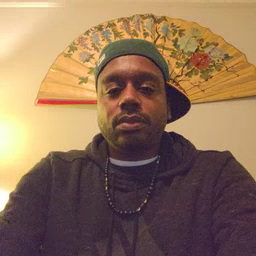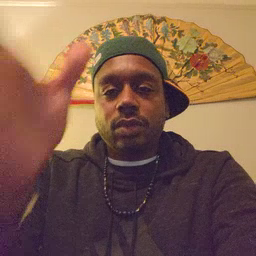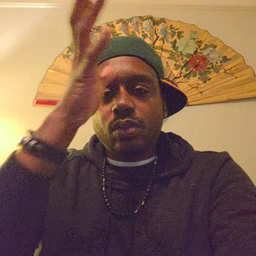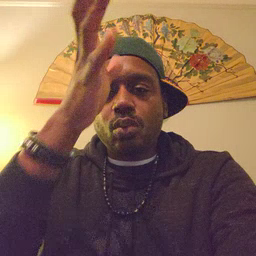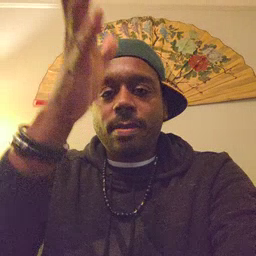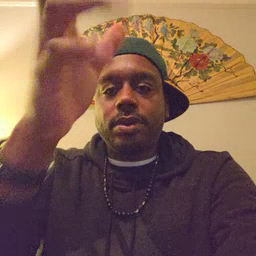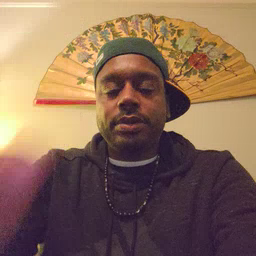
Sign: grandpa